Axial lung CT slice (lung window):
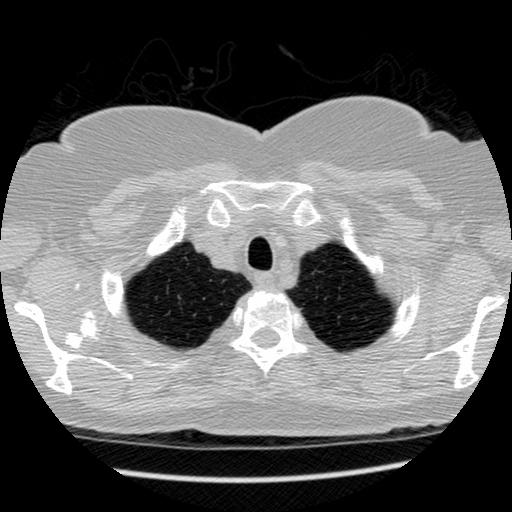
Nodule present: no